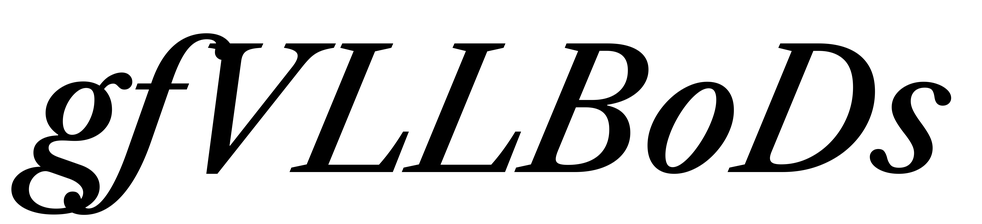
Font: LibreCaslonText-Italic_Medium_Italic